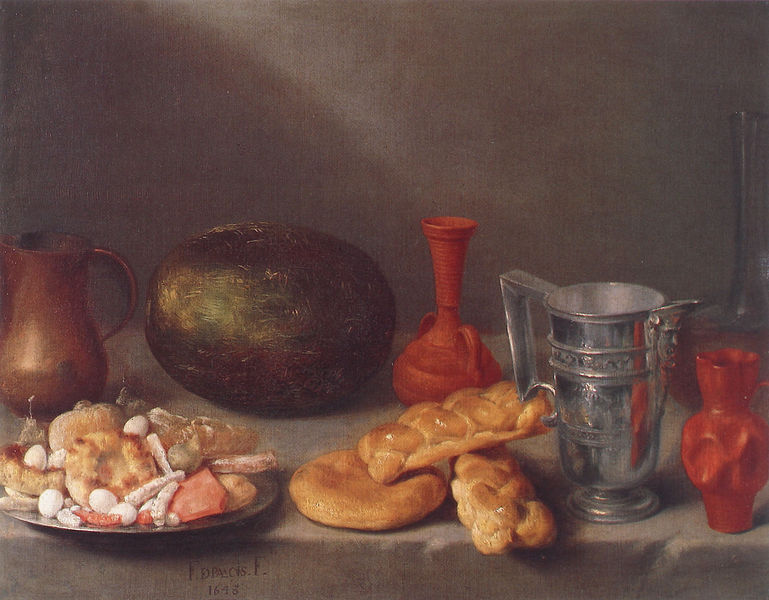
Titel: Stilleben mit Gebäck
Künstler: Francisco de Palacios
Institution: Schloß Rohrau, Graf Harrach’sche Familiensammlung
Schlagwörter: silber, teller, kanne, stilleben, brot, vasen, melone, eier